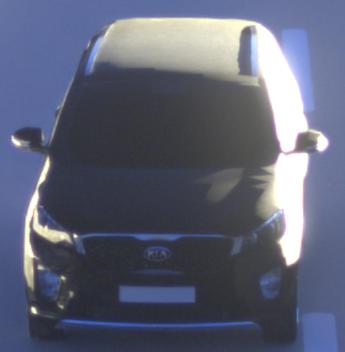
Make: KIA
Model: Sorento 2.2 CRDi
Detailed model: Sorento (UM)
Model produced from: 2015/03
Model produced until: 2017/10
Doors: 5
Color: black
Road condition: dry road
Daytime: sunrise or sunset
Contrast: high contrast